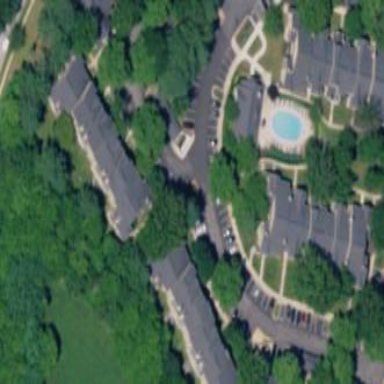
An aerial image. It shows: Image showing building with apartments.